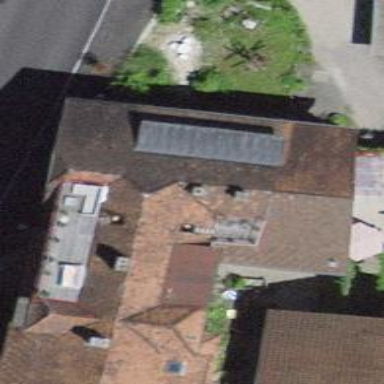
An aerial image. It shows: Kindergarten.